Question: I have a Windows Mobile application where in the Main method I show the Main form:
'''
[MTAThread]
static void Main()
{
new MainForm().ShowDialog();
}
'''
When the program starts I see the the typical animation loading:

Instead of this animation I want to see an image (full screen), how can I do?
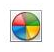
Answer: There you can find a complete sample on how to embedd a splash screen to your .NETCF application.
<URL>
Don't be confused that link points to the .exe, this sample is made as an installer but as the end result you'll see the code itself.